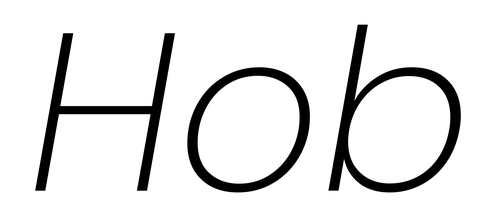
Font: Poppins-ExtraLightItalic